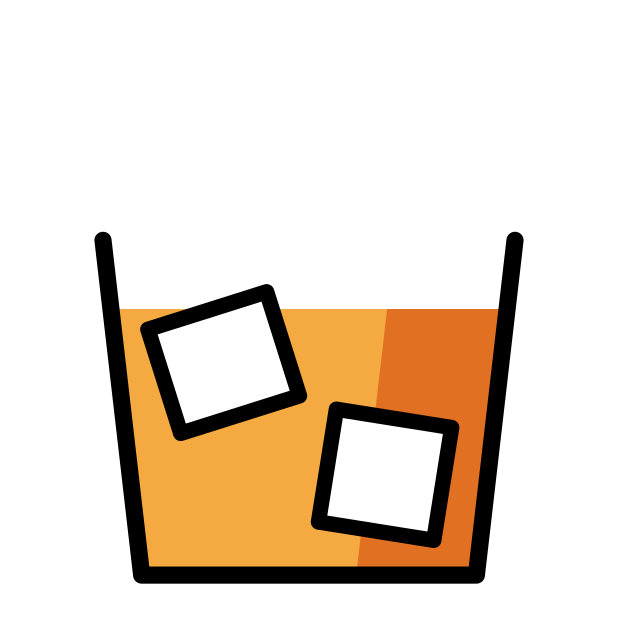
tumbler glass